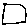
Label: square